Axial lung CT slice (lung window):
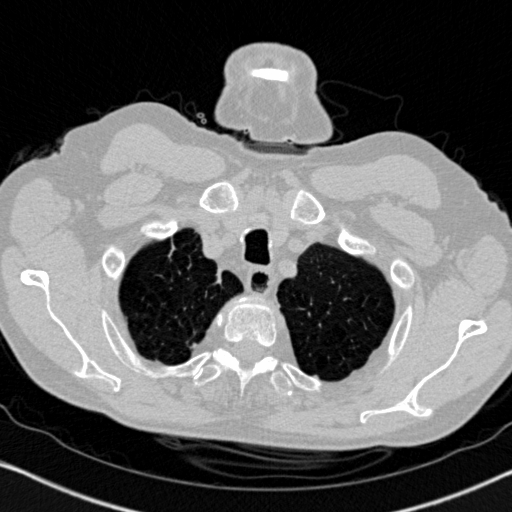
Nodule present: no